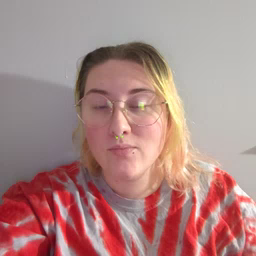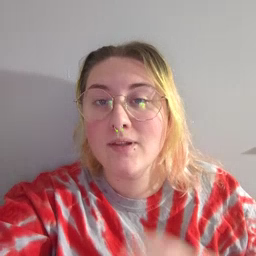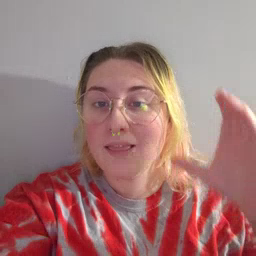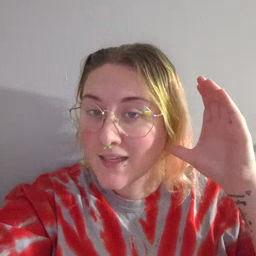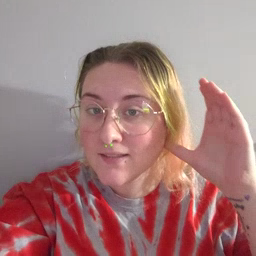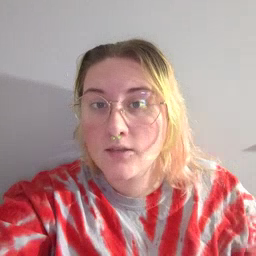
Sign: listen